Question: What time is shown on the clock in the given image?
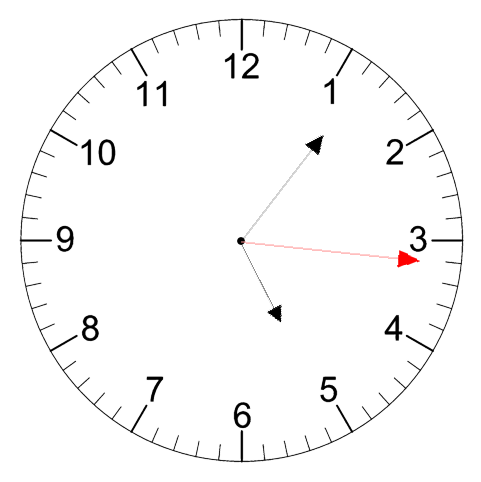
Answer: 05:06:16